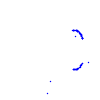
Particle: proton